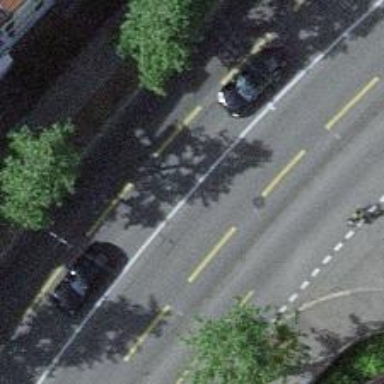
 featuring cycle lane and trolley wires."